Aerial crown-view tile of a tropical tree (Barro Colorado Island, Panama), acquired 20250818:
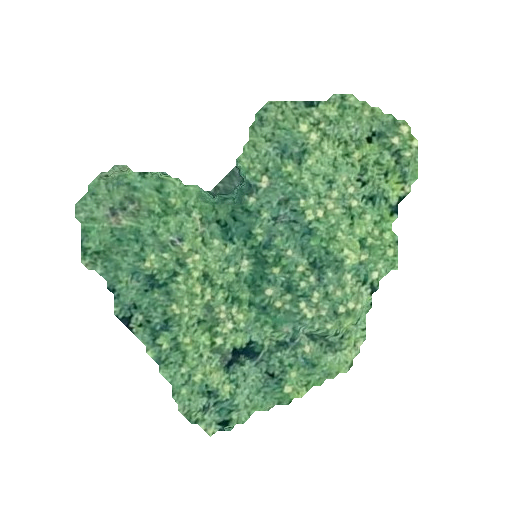
Species: Trattinnickia aspera
GBIF accepted scientific name: Trattinnickia aspera
Crown area: 103.115 m²